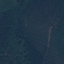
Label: Forest